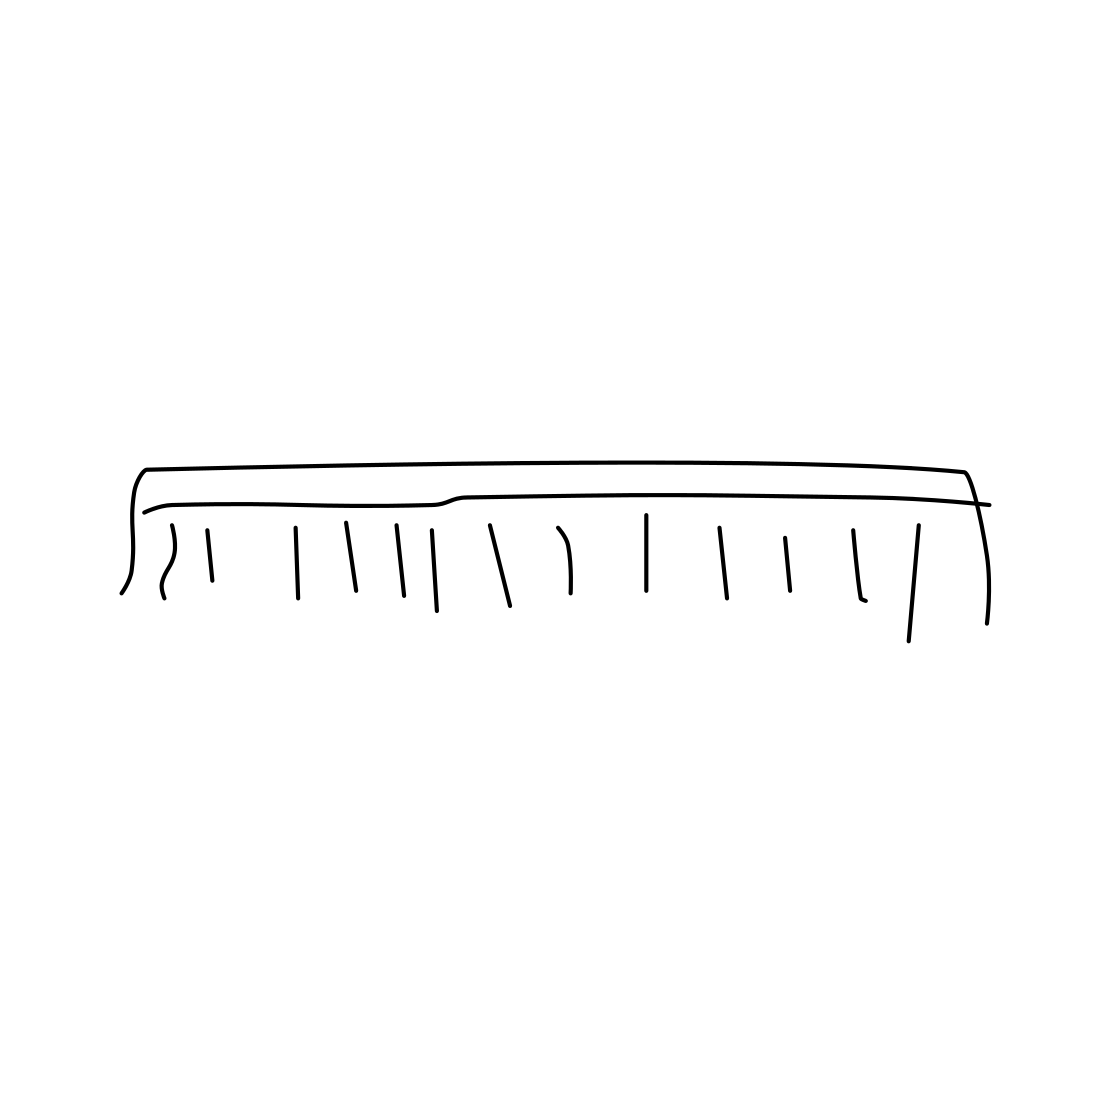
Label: comb